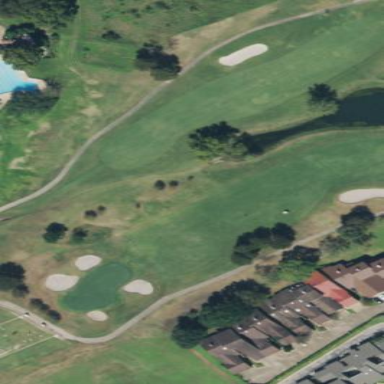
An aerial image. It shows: Golf rough area.